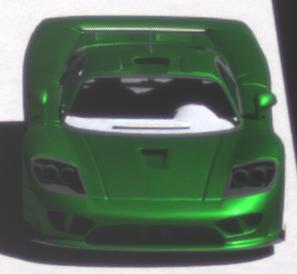
Make: Saleen
Model: S7
Detailed model: -
Model produced from: 2000
Model produced until: 2008
Doors: 2
Color: green
Road condition: dry road
Daytime: midday
Contrast: high contrast